問題: 線分ABを直径とする半円があります。いま、∠ABC=90°を満たす点Cをとり、Cを通り直線ABに平行な直線を引いたところ、これが半円と異なる二点で交わったので、交点をD,Eとします。ただし、3点D,E,Cはこの順で並んでいるものとします。半円の半径が5で、DC=8のとき、線分AEの長さはいくつですか。
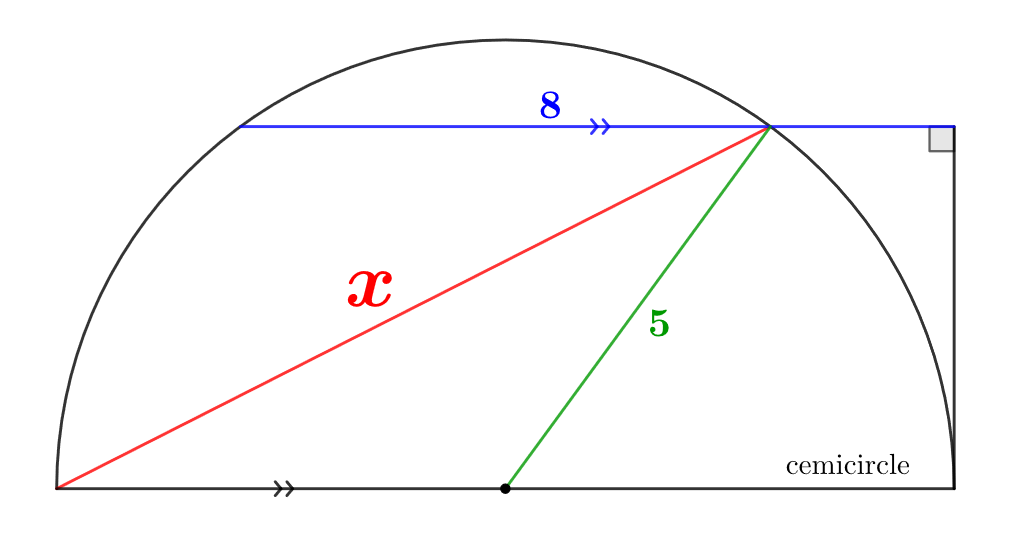
解答: 四角形ABEDは等脚台形であることに注意するとAE=BDである。方べきの定理と三平方の定理からCE×CD=BC^2=BD^2-CD^2。これを変形してBD^2=CE×CD+CD^2=CD×AB。よって解答は4√5。
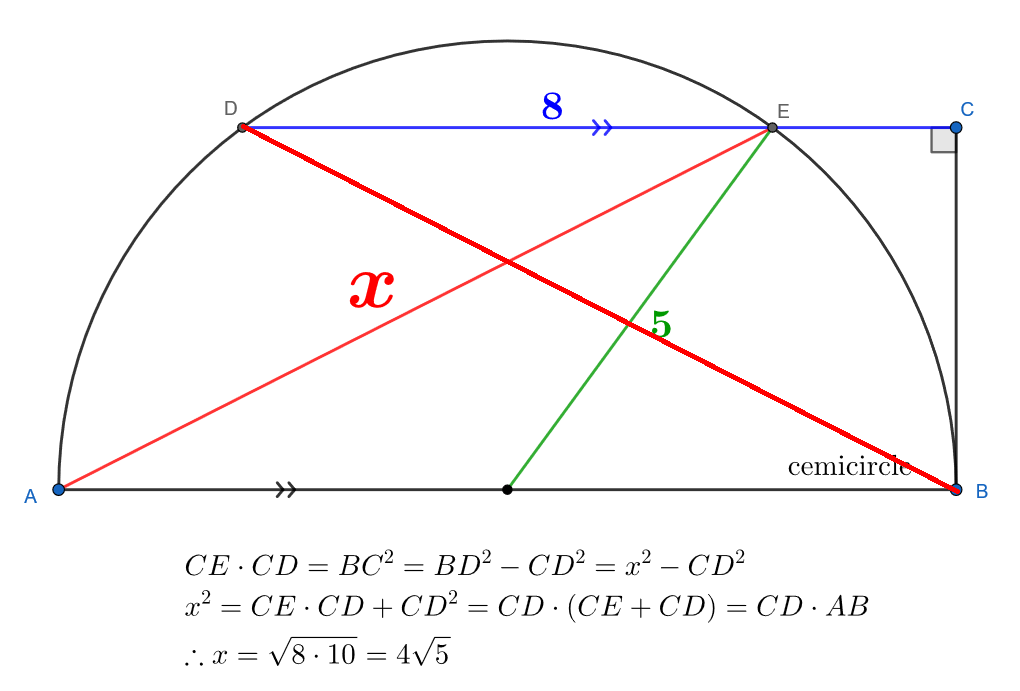
答え: 4√5
タグ: 等脚台形